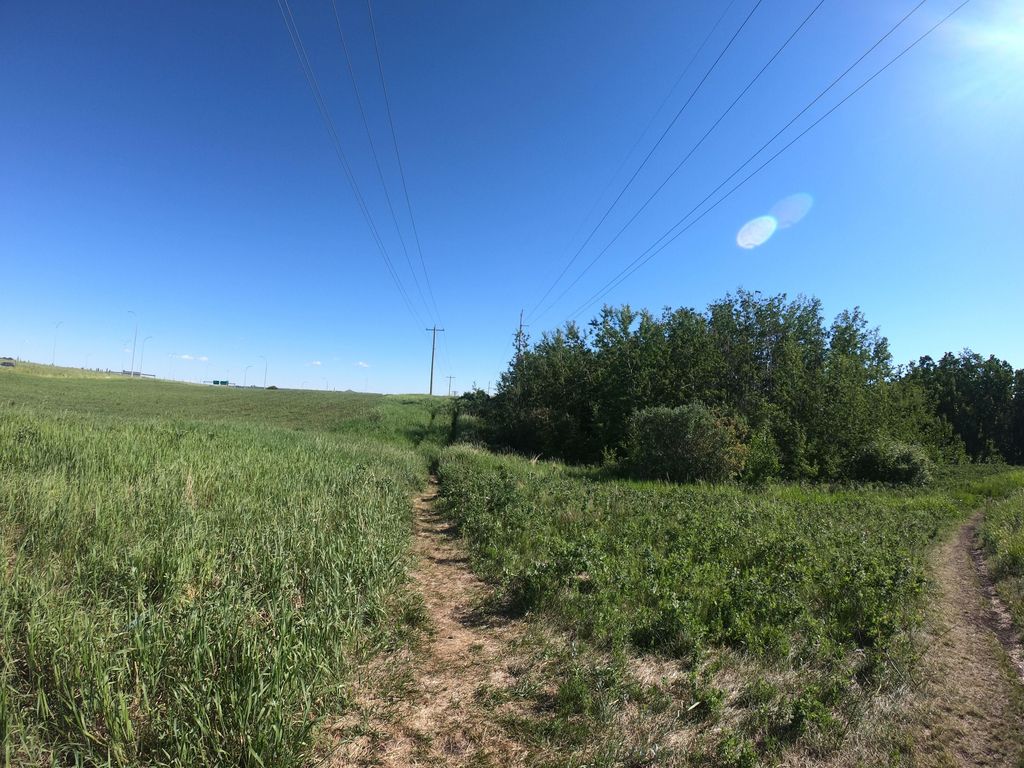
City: calgary